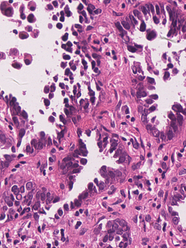
Tumor epithelial tissue: yes
Tumor-associated stroma tissue: yes
Normal tissue: no